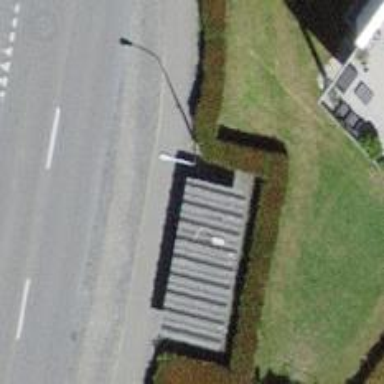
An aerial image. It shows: Bus stop with sheltered platform for public transport.